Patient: sex M, age 61
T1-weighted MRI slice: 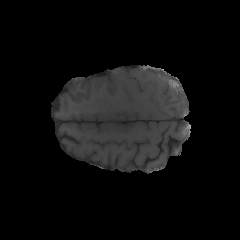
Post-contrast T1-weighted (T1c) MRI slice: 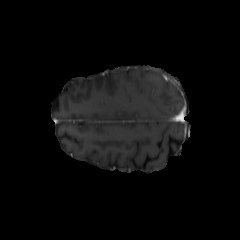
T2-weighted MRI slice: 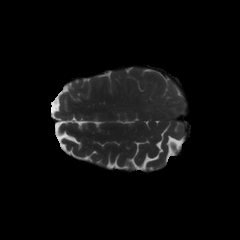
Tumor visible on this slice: no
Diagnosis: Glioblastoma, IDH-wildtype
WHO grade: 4